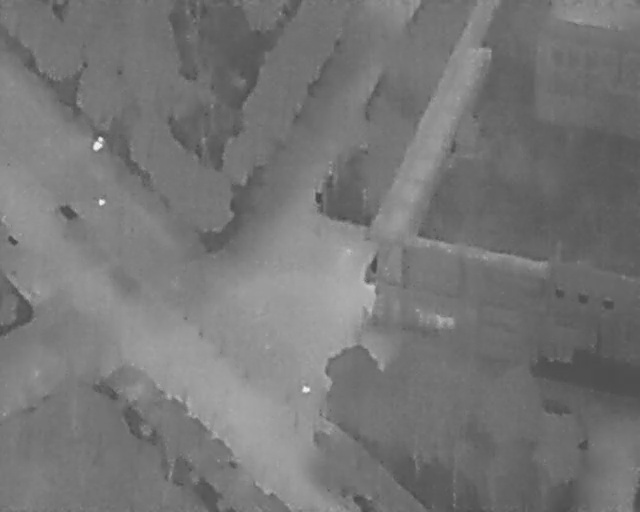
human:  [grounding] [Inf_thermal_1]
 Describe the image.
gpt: In the satellite image, there is